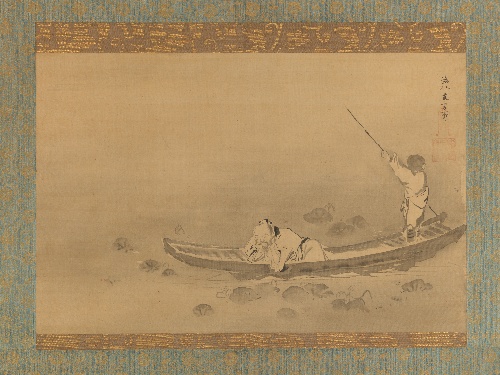
Title: 海北友雪筆　周茂叔愛蓮図|Zhou Maoshu Admiring Lotuses
Artist: Kaihō Yūsetsu
Artist bio: Japanese, 1598–1677
Date: mid-17th century
Object type: Hanging scroll
Classification: Paintings
Medium: Hanging scroll; ink on silk
Culture: Japan
Period: Edo period (1615–1868)
Dimensions: Image: 12 3/4 × 19 5/8 in. (32.4 × 49.8 cm)
Overall with mounting: 47 3/16 × 24 7/16 in. (119.8 × 62 cm)
Overall with knobs: 47 3/16 × 26 1/4 in. (119.8 × 66.7 cm)
Department: Asian Art
Credit line: Mary Griggs Burke Collection, Gift of the Mary and Jackson Burke Foundation, 2015
Accession year: 2015
Repository: Metropolitan Museum of Art, New York, NY
Tags: Men|Boats